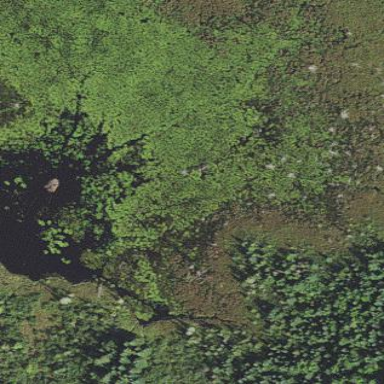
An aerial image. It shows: Pond within wetland area.